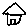
Label: house